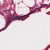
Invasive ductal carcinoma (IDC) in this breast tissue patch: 0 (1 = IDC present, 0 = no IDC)